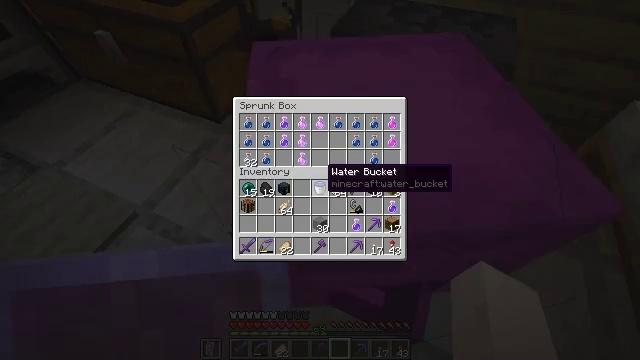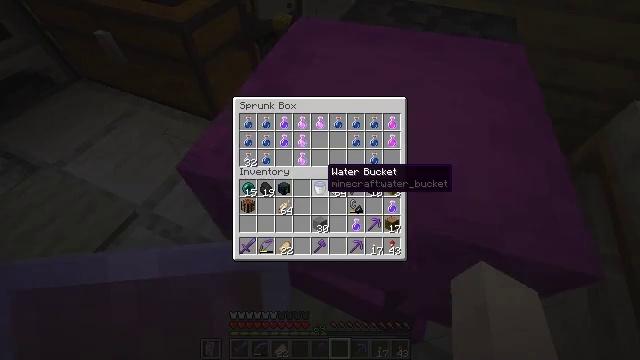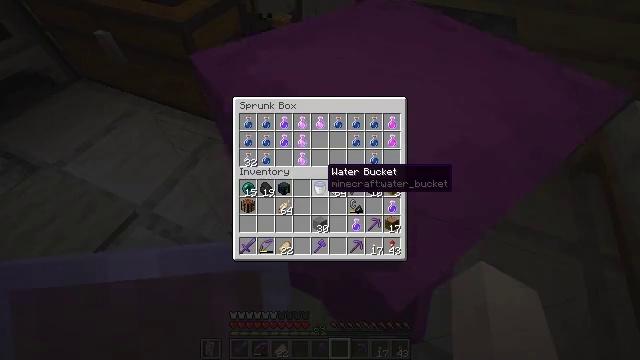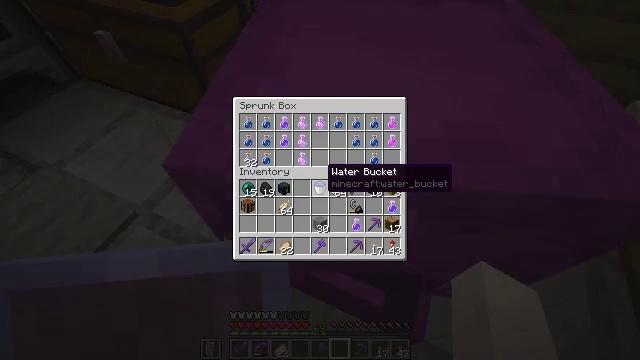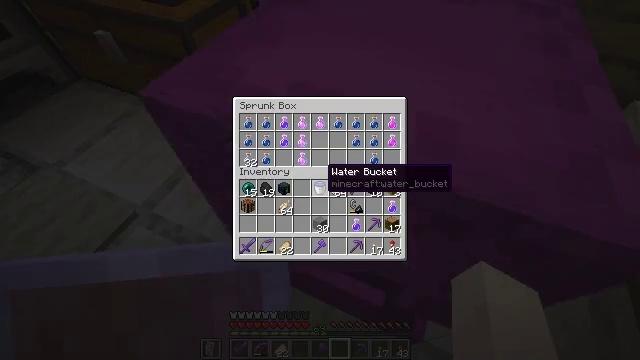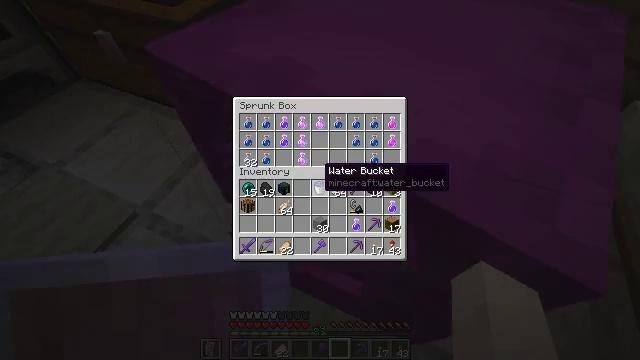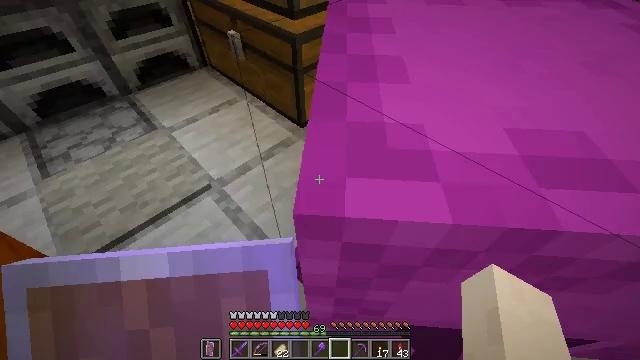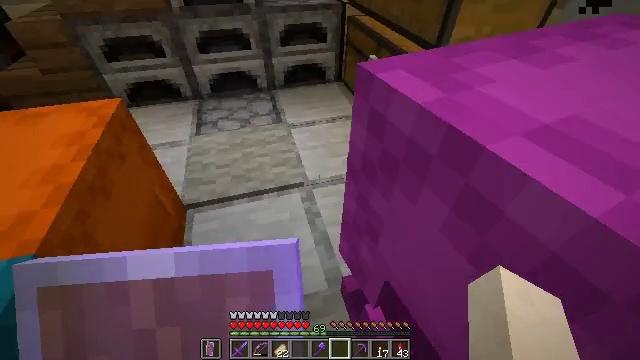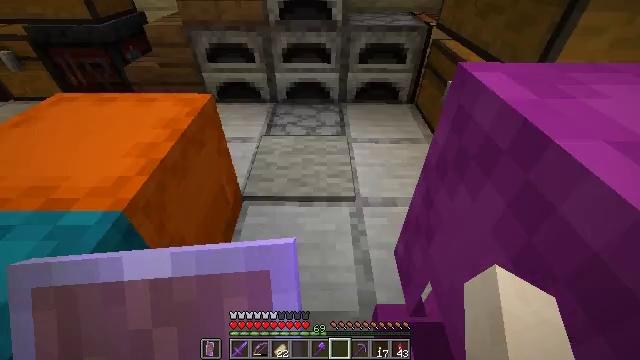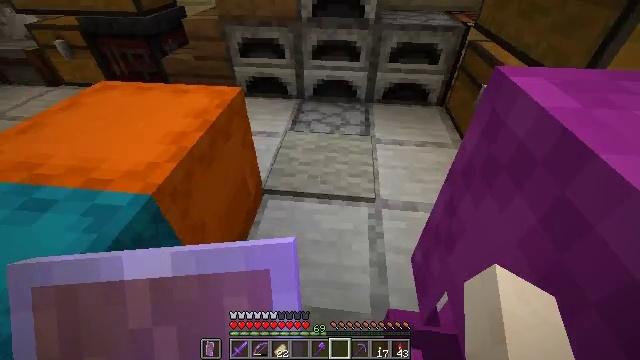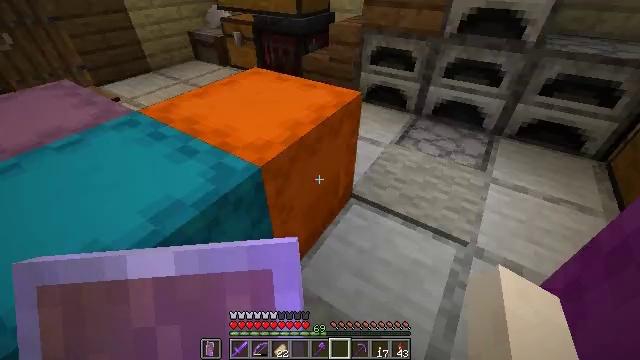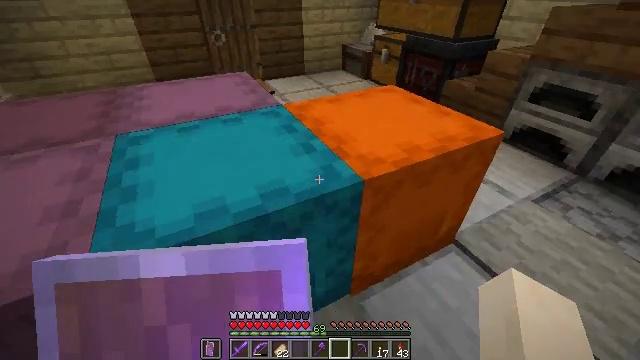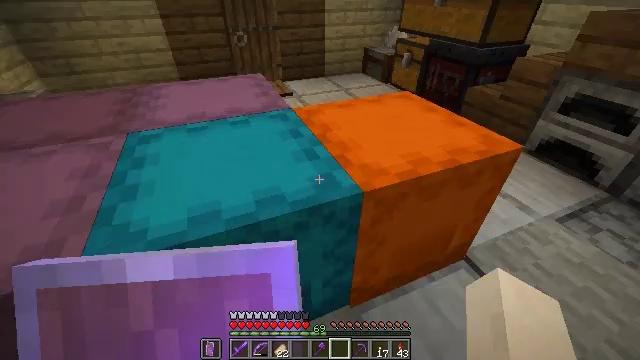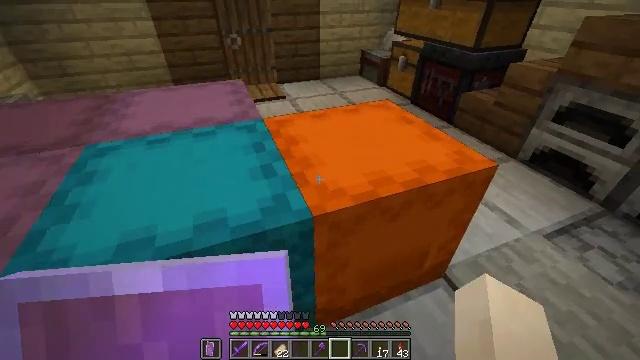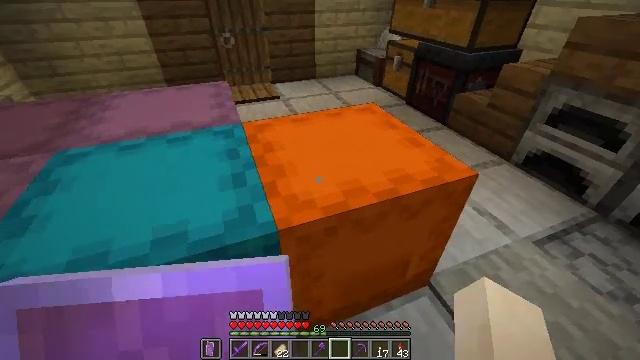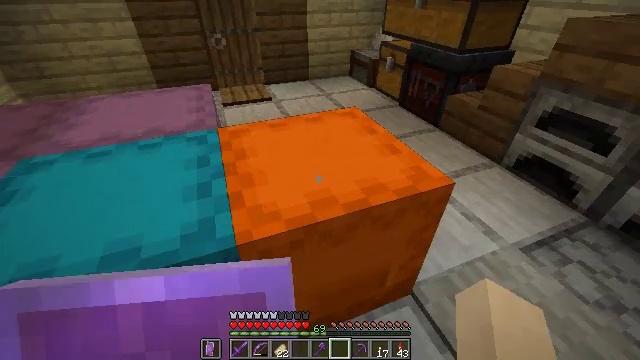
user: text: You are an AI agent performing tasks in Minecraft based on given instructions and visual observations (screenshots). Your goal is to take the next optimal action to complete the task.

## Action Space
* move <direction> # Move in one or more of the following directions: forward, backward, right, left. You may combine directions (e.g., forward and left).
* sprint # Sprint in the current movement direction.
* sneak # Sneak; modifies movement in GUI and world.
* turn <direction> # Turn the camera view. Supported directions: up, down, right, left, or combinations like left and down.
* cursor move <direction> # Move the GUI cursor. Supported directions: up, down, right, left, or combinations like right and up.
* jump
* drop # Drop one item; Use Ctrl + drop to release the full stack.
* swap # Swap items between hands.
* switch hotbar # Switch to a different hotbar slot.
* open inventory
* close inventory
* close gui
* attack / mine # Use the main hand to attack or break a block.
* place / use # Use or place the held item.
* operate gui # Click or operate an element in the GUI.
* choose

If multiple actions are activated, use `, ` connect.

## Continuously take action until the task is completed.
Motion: motion action
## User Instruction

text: Salvage the orange shulker box.
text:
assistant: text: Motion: no_op
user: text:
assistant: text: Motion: no_op
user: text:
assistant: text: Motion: no_op
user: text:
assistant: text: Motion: no_op
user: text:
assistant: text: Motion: no_op
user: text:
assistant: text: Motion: turn left and up
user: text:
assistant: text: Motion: turn left and up
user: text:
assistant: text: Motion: turn left and up
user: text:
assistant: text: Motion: turn left
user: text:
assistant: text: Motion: turn left and up
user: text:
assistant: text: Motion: move right, turn left and up
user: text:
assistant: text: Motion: move right, turn left
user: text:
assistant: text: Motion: move right, turn left
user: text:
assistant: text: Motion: move right
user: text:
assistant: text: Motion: move right
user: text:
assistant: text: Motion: no_op
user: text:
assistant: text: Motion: no_op
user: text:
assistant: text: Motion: no_op
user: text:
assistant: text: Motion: turn left
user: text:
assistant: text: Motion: turn left
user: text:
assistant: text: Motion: turn left
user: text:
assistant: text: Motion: no_op
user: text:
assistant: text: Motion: no_op
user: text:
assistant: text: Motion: no_op
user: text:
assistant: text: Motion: no_op
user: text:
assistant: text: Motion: no_op
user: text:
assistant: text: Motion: no_op
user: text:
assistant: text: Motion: no_op
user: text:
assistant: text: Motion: no_op
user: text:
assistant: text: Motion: no_op